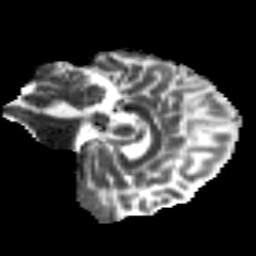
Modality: MD
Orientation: sagittal
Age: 33
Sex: male
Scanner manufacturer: siemens
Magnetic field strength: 3 T
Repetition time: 8.8 s
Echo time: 0.085 s